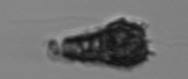
Label: Syracosphaera_pulchra